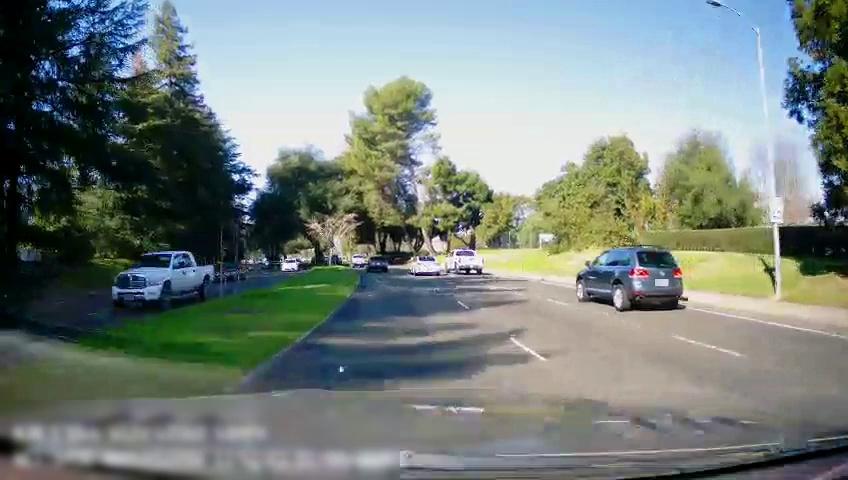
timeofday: Day
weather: Sunny
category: Drivable Space
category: Drivable Space
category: Vehicles | Truck
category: Vehicles | Car
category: Vehicles | Car
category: Vehicles | Car
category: Vehicles | Truck
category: Vehicles | Car
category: Vehicles | SUV
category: Vehicles | Truck
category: Lanes | Current Lane
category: Lanes | Alternate Lane
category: Lanes | Alternate Lane